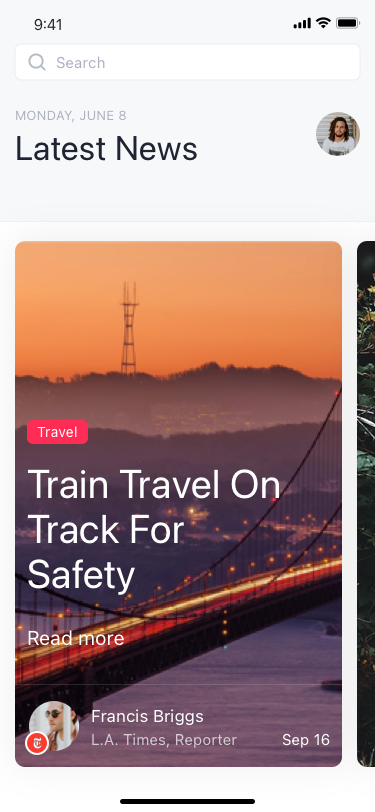
Text in this UI design:
Search
Monday, June 8
Latest News
Sep 16
L.A. Times, Reporter
Francis Briggs
Read more
Train Travel On Track For Safety